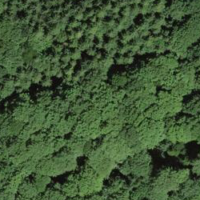
EUNIS habitat code: 41
Species observed at this site:
Pulmonaria obscura